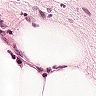
Metastatic tissue present: no